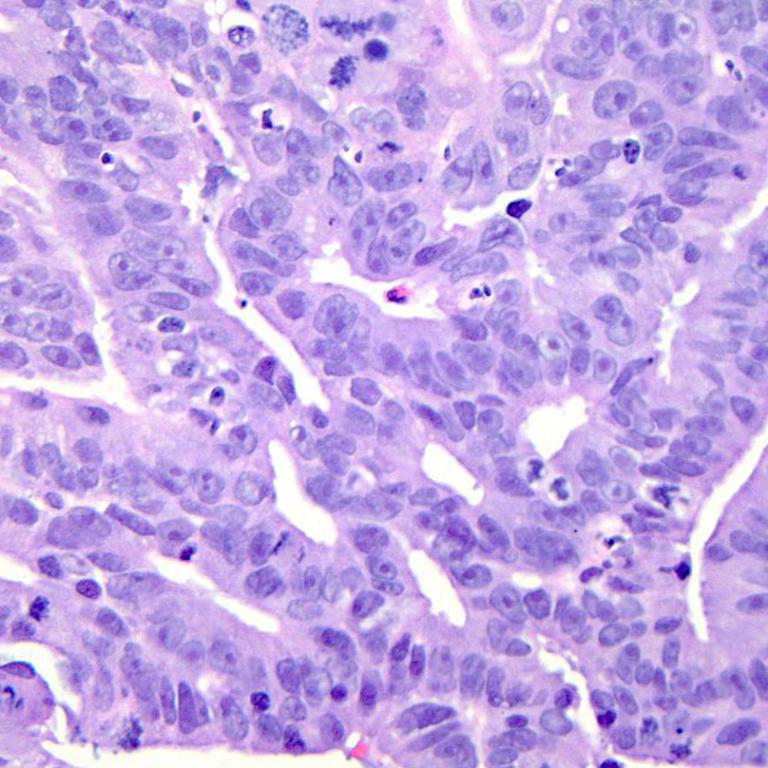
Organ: colon
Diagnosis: adenocarcinomas